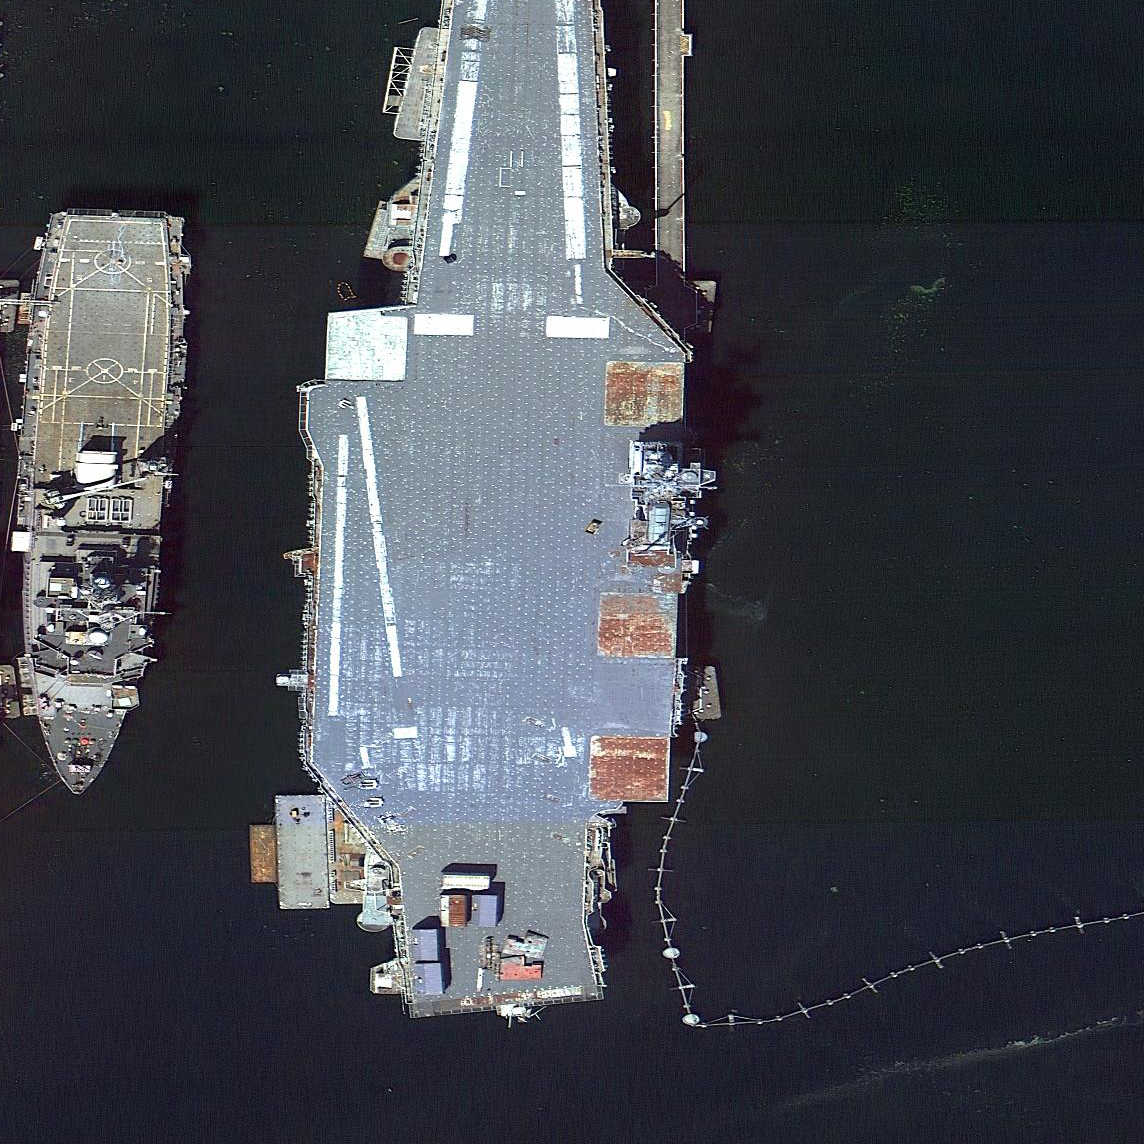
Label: aircraft_carrier